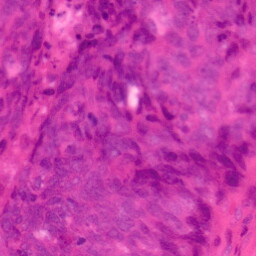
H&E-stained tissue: Colon